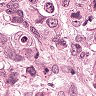
Metastatic tissue present: yes